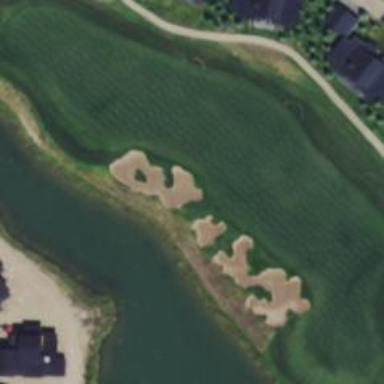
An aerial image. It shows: Grassy area serving as fairway for golf.